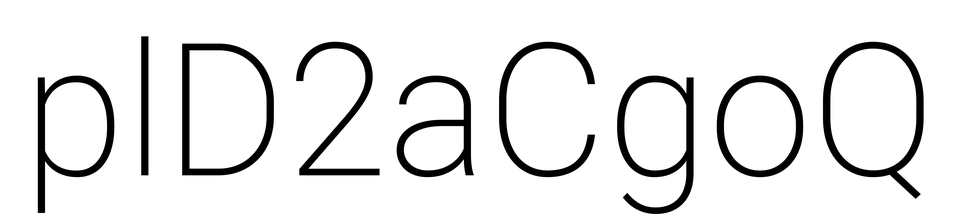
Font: Roboto_ExtraLight